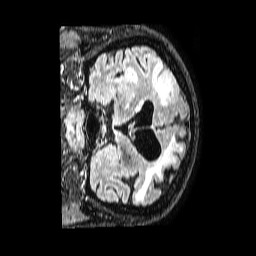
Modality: FLAIR
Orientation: coronal
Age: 54
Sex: male
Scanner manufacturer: philips
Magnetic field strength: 1.5 T
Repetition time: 4.8 s
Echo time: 0.3 s